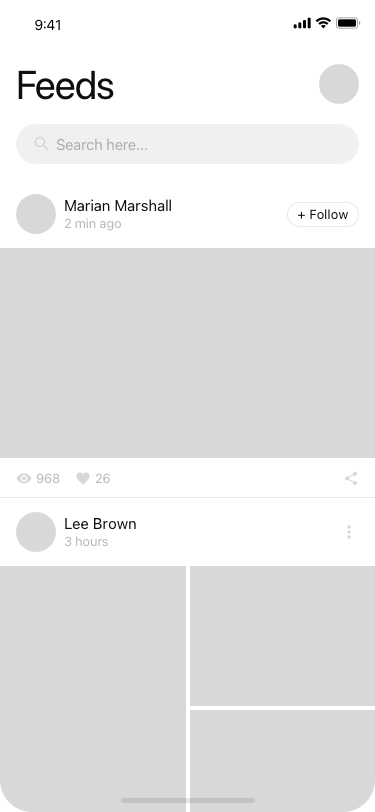
Text in this UI design:
Search here…
Feeds
Marian Marshall
2 min ago
+ Follow
968
26
Lee Brown
3 hours